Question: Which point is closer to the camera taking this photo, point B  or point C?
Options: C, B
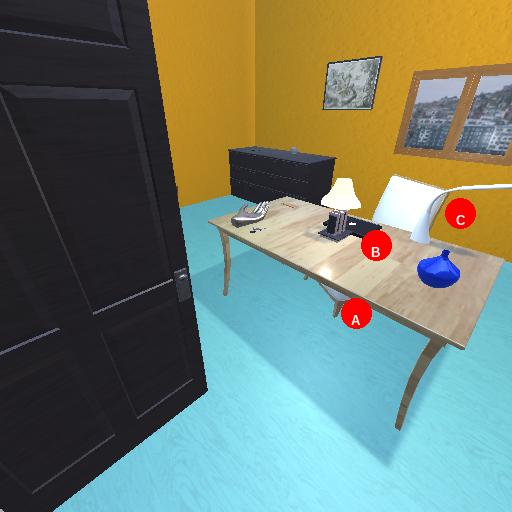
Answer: C